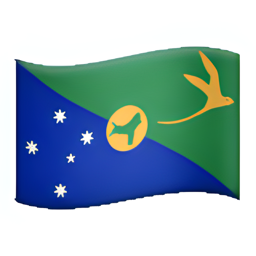
Name: flag for christmas island
Emoji: 🇨🇽
Group: Flags
Sub-group: country-flag